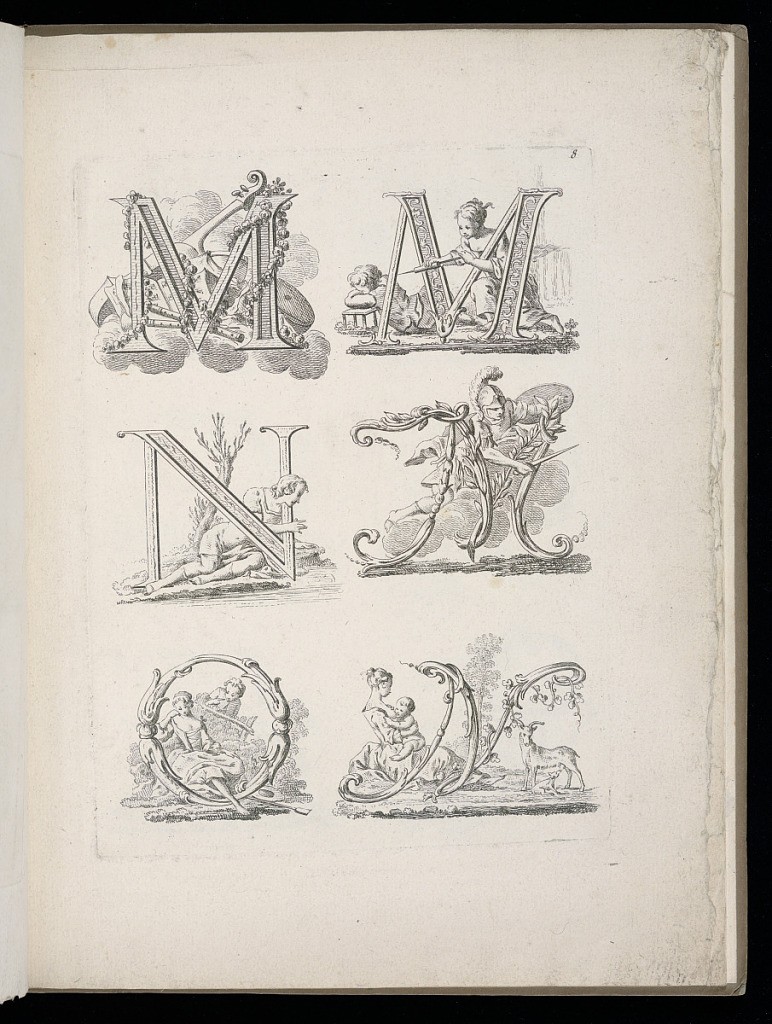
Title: Designs for the Letters M, N, O
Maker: Jean Baptiste Piauger, French, active 1760s
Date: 1767
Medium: Etching and engraving on laid paper
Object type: Print
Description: A plate of six designs for the letters ‘M', ‘N' and ‘O', from a series of decorative letters, published in Pouget's ‘Dictionnaire des chifres […]'. The plate features six ornamental inhabited letter designs, two per row, featuring putti, male and female figures, musical instruments, a soldier, clouds, and pastoral landscapes, with rococo ornament, acanthus leaves, shell, scrolling foliate, garlands of flowers, and friezes. The plate is numbered.